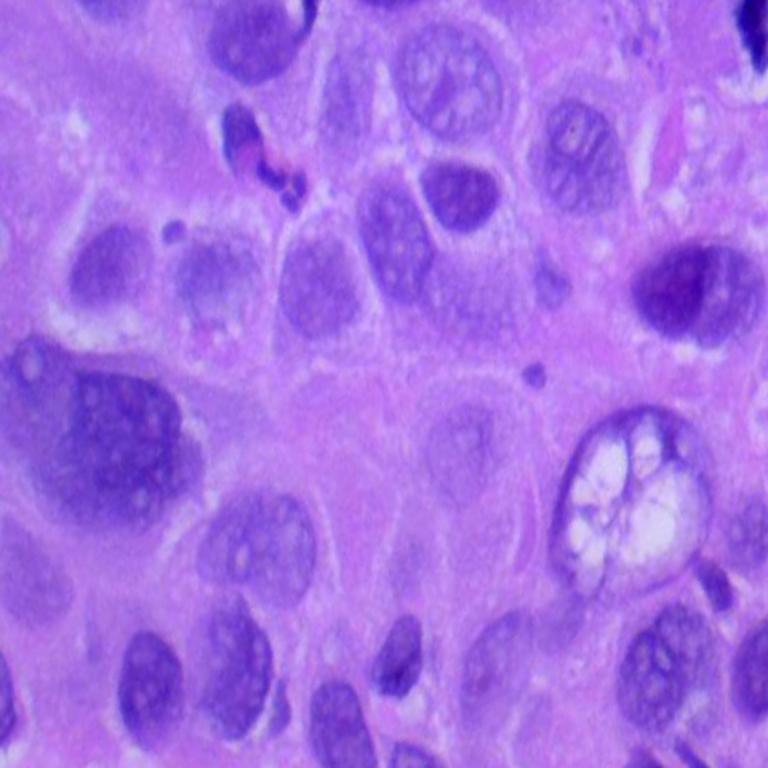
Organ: lung
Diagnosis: squamous carcinomas